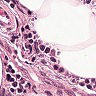
Metastatic tissue present: no